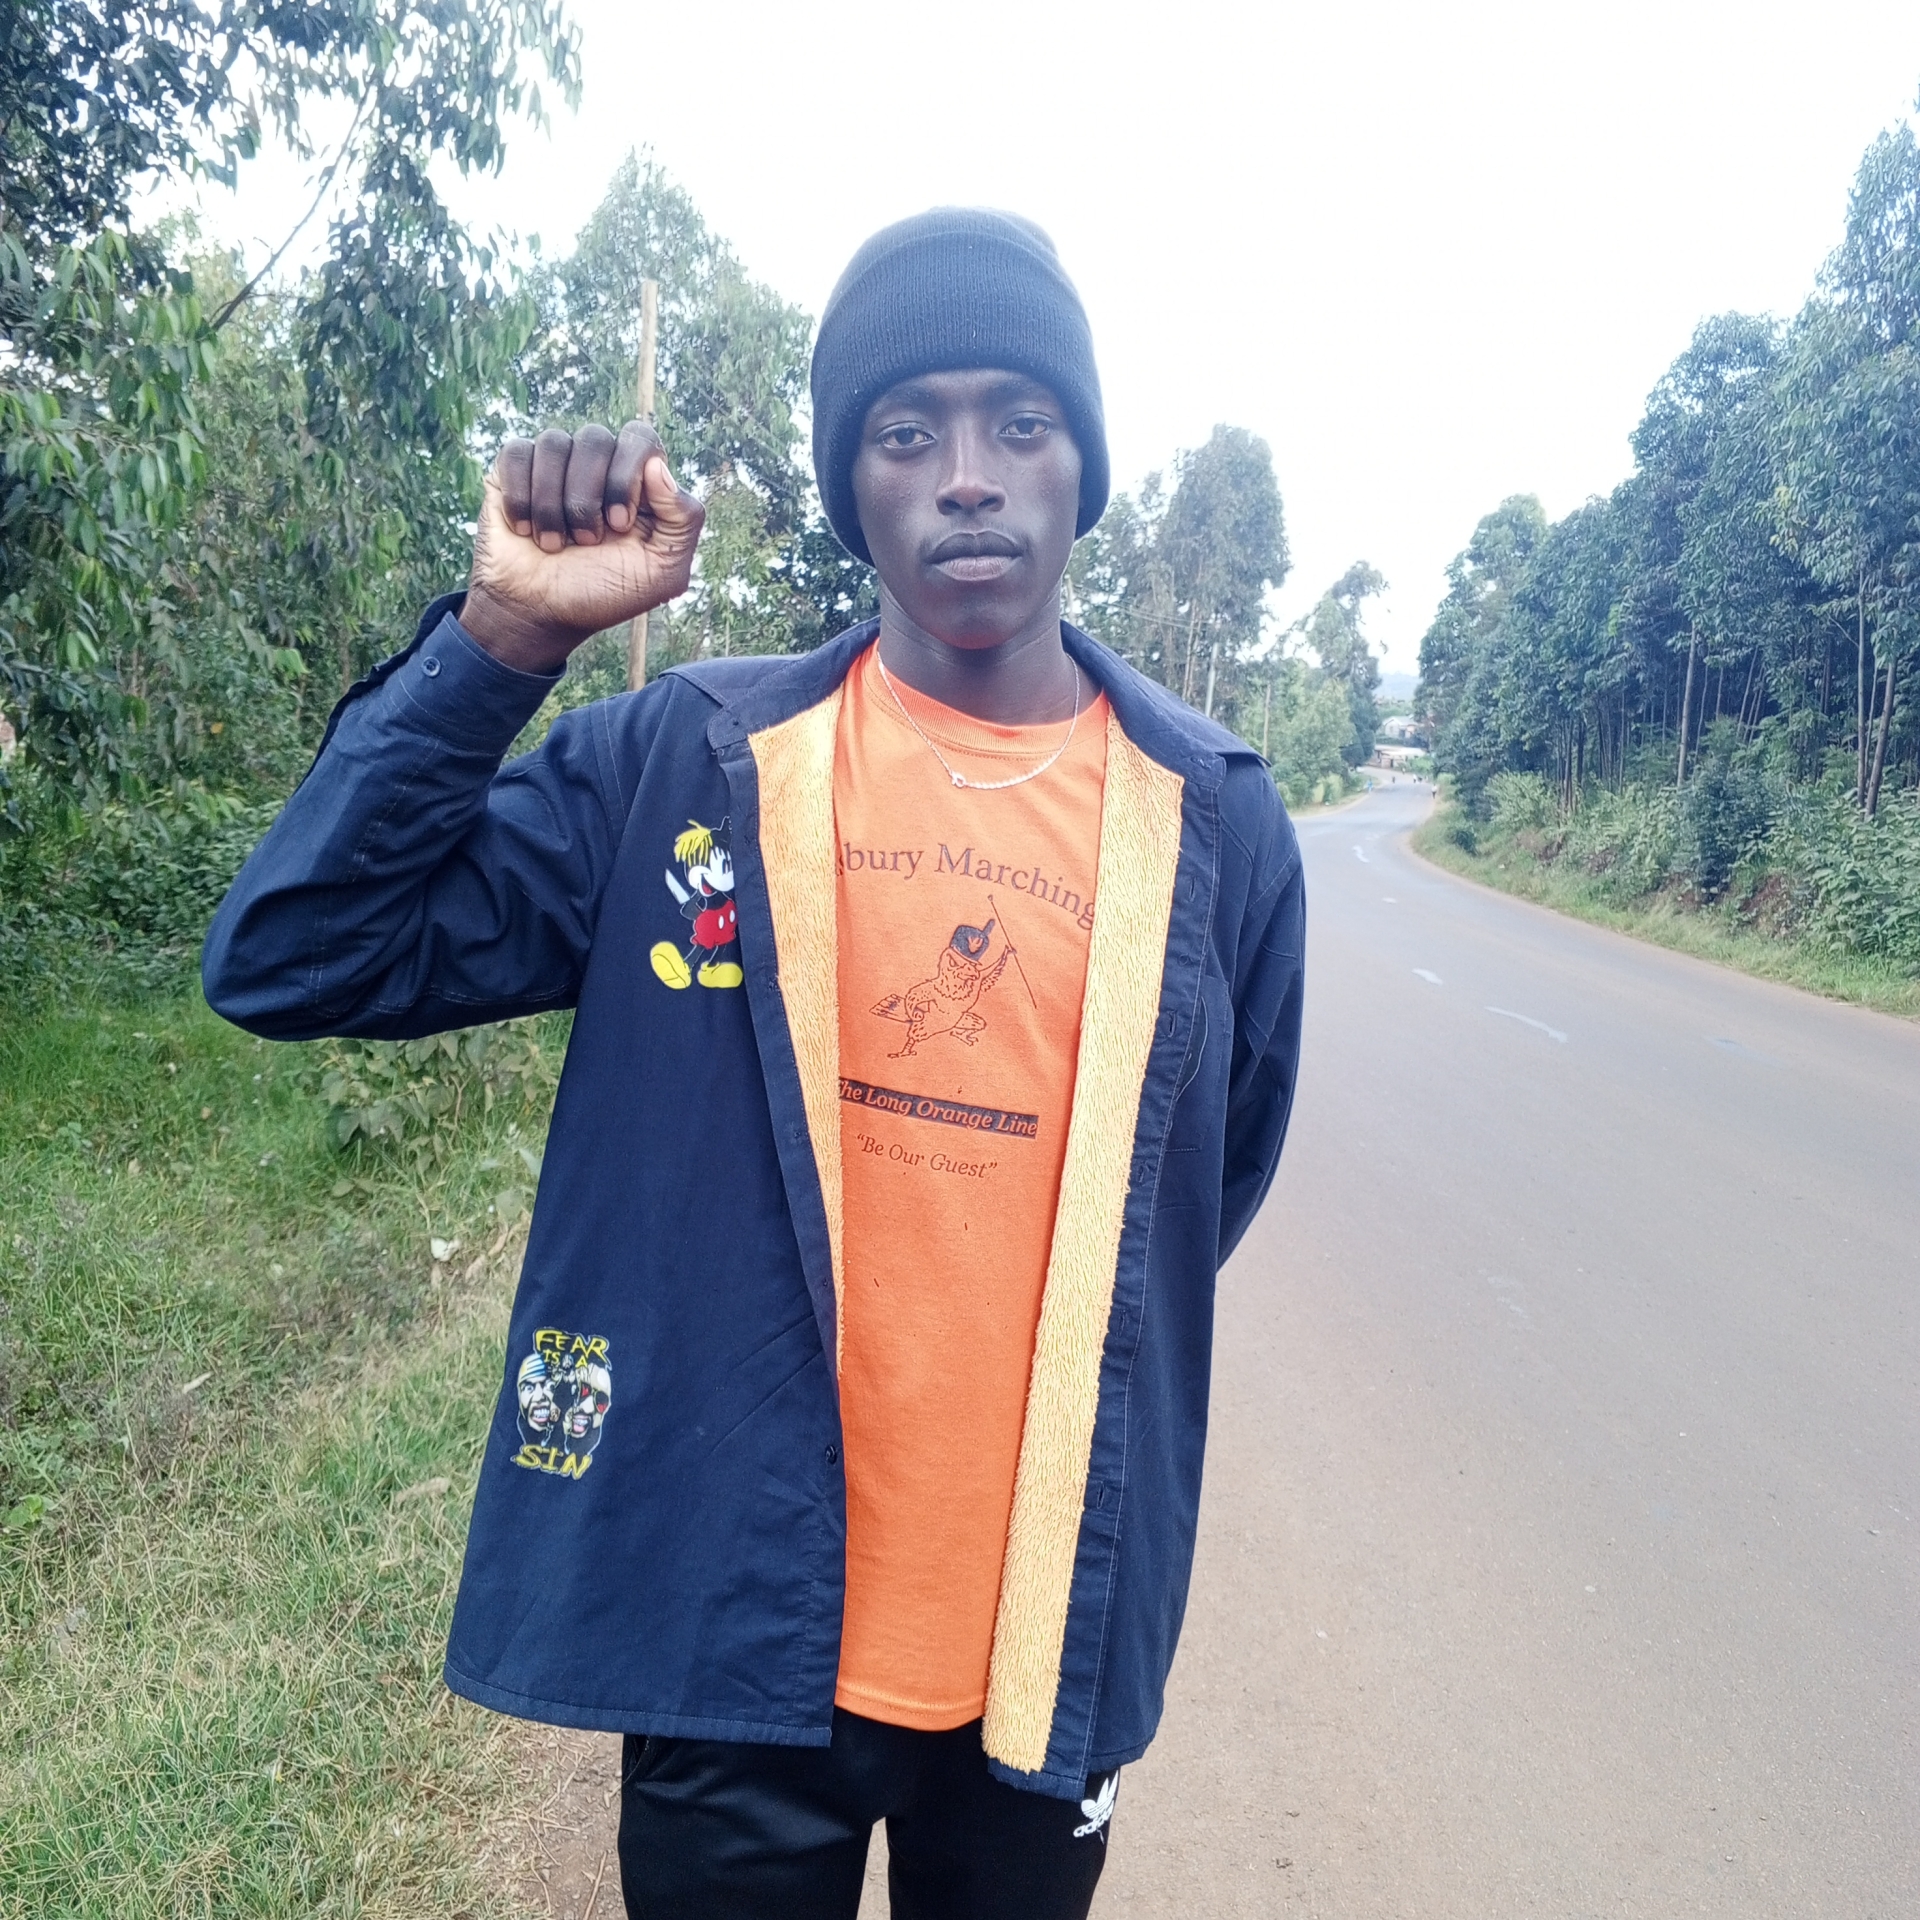
Label: clear